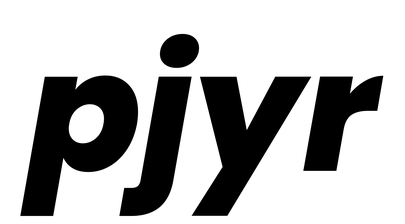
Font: Poppins-ExtraBoldItalic